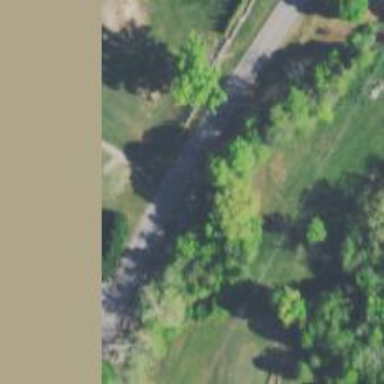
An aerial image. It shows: Service road designated as golf cart path.